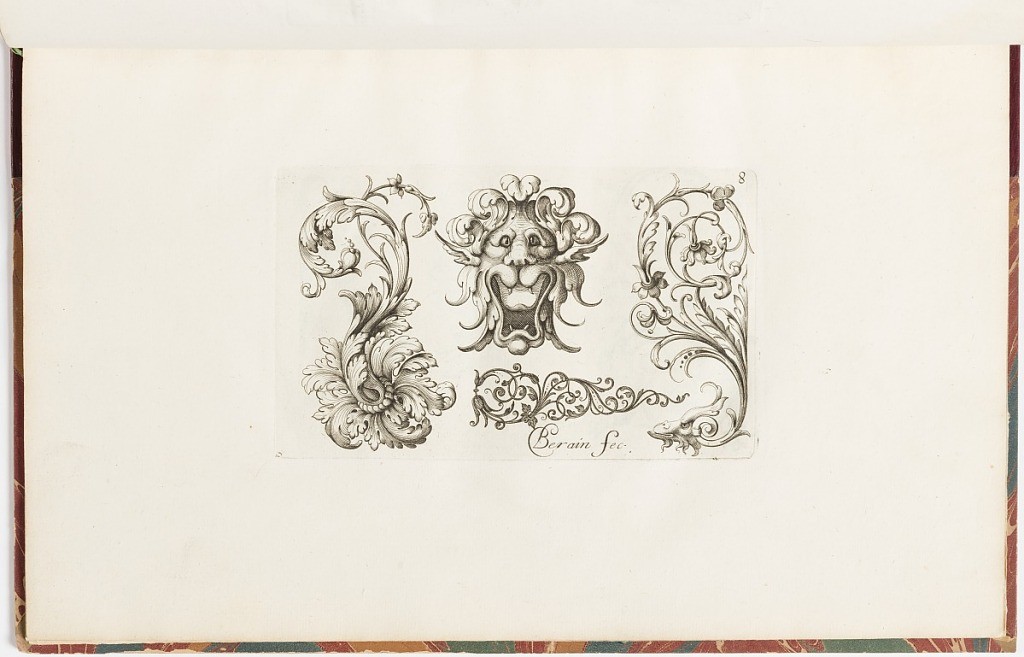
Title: Ornament Designs
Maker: Jean Bérain, the elder, French, 1640 – 1711
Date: ca.1670–ca.1700
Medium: Etching and engraving on laid paper
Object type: Print
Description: A plate with four ornament designs featuring grotesques motifs. In the center a mask with scrolling foliage. The other three ornaments incorporate scrolling foliage, acanthus leaves, flowers, rosettes, and a terminal creature. The plate is signed and numbered.